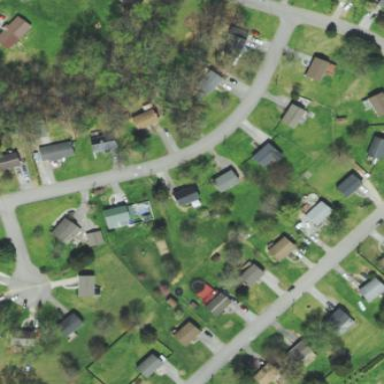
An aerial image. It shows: Residential area composed of single-family homes.